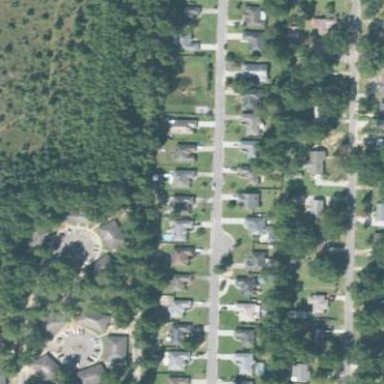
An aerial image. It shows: Single-family residential area.